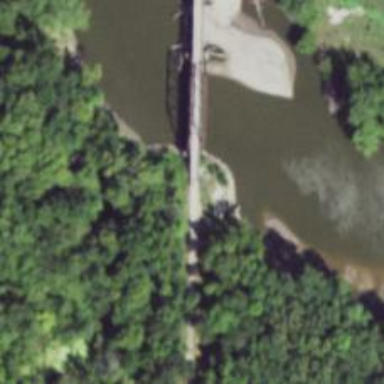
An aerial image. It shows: Abandoned railway crossing over cycleway bridge.